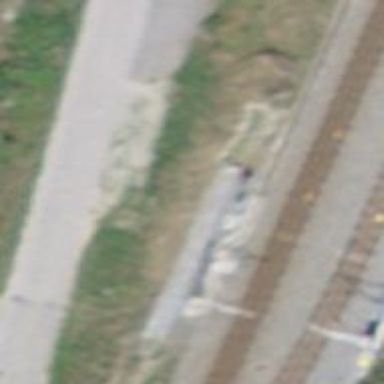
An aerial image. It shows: Railway signal.